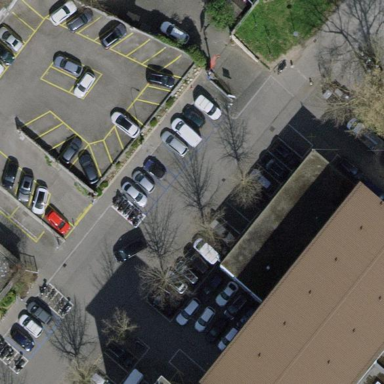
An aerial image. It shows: Street-side parking area with asphalt surface.